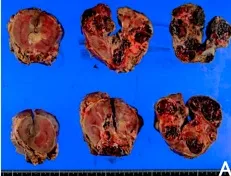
Histopathologic examinations of kidney and pleural specimens show primary and metastatic clear cell carcinoma. (A) Macroscopic image of the excised kidney tumor.
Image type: pathology (h&e)